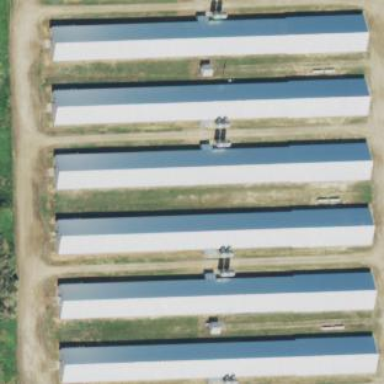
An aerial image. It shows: Poultry farmyard.